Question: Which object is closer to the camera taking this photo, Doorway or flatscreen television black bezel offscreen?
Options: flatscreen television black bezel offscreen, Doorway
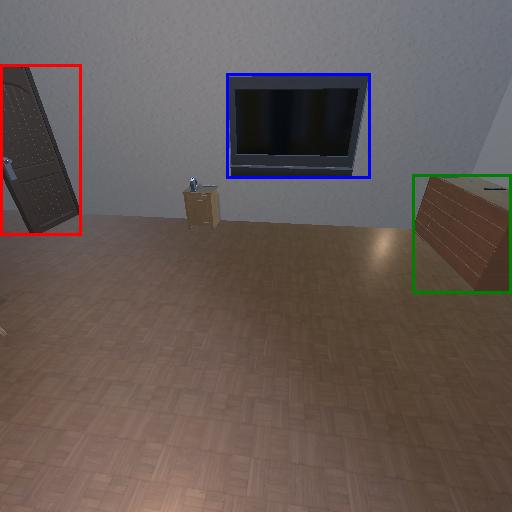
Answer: flatscreen television black bezel offscreen